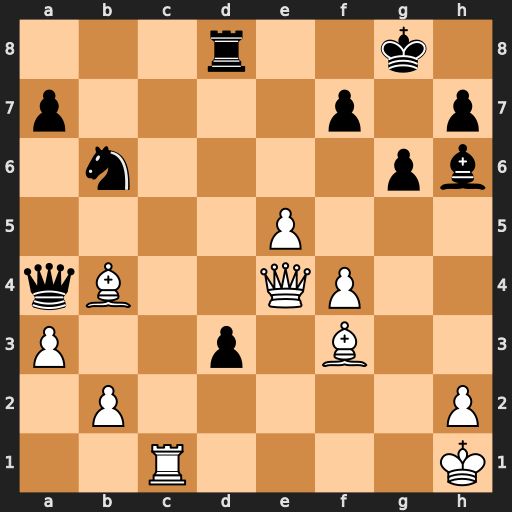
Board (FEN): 3r2k1/p4p1p/1n4pb/4P3/qB2QP2/P2p1B2/1P5P/2R4K
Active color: w
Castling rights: -
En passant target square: -
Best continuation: e6 Qe8 e7